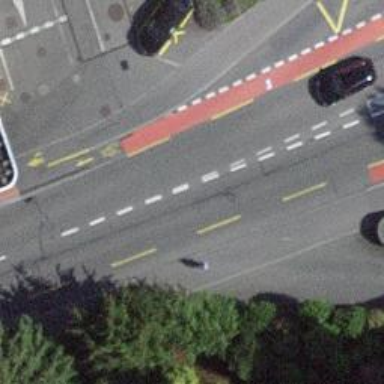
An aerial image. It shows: Cycleway.